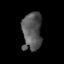
Tissue: skin
Cell type: Fibroblasts
Senescence score: 0.747
Nuclear area (px): 731
Mean DAPI intensity: 86.876